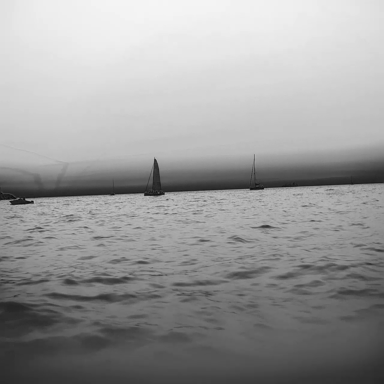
There is a canoe in the infrared image.